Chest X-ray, AP view. Patient: 21 years old, sex M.
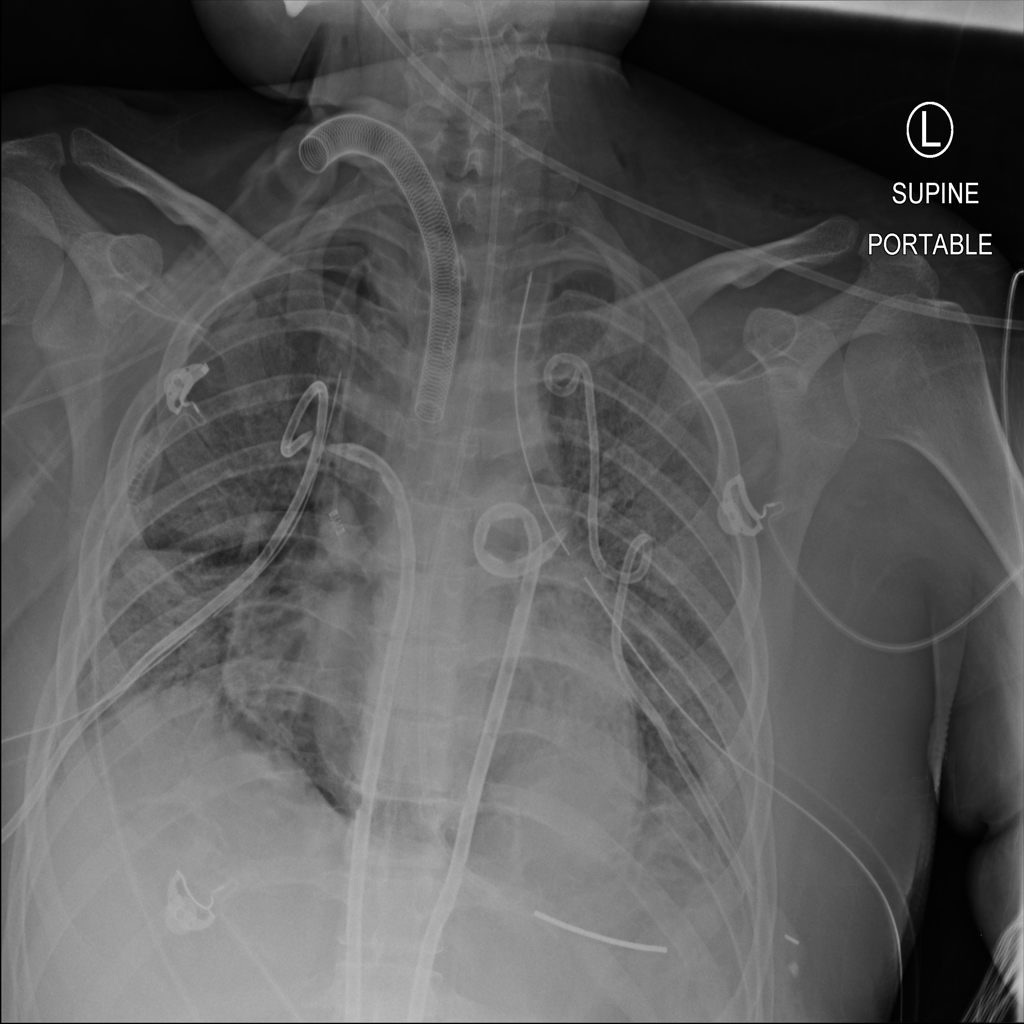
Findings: Pneumothorax